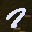
Label: 7